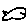
Label: fish